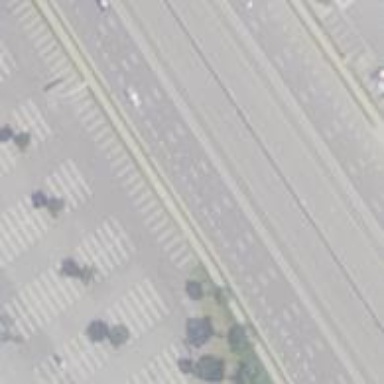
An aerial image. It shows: Expressway with asphalt surface classified as trunk highway.